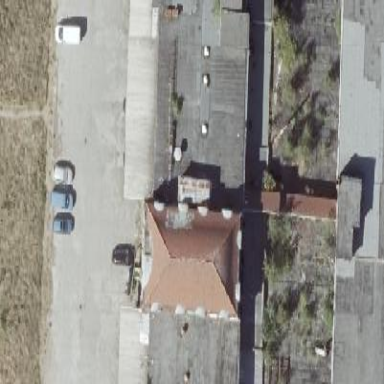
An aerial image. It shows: Industrial building.